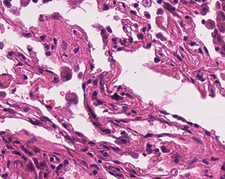
Tumor epithelial tissue: no
Tumor-associated stroma tissue: no
Normal tissue: yes